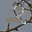
Label: 2